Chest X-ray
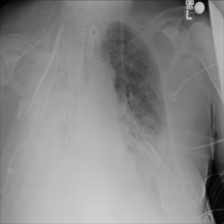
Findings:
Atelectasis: negative
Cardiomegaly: negative
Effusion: negative
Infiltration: negative
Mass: negative
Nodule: negative
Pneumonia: negative
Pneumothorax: negative
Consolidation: positive
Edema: negative
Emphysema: negative
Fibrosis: negative
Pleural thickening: negative
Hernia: negative